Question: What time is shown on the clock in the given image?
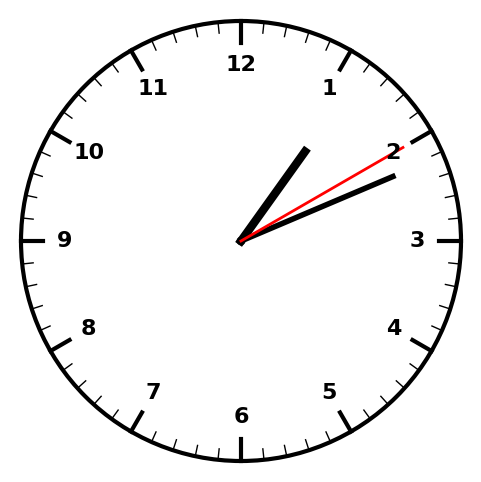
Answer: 01:11:10